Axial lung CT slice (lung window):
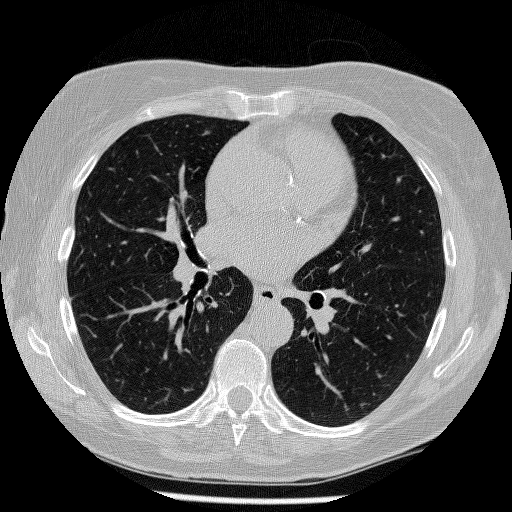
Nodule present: no